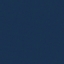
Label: SeaLake